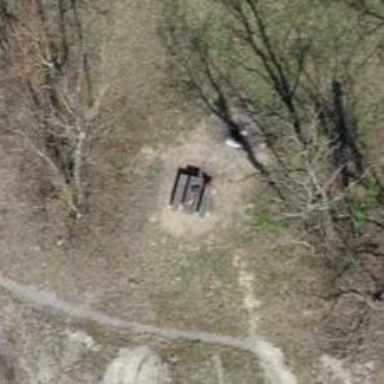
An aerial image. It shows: Picnic table located in leisure land area.